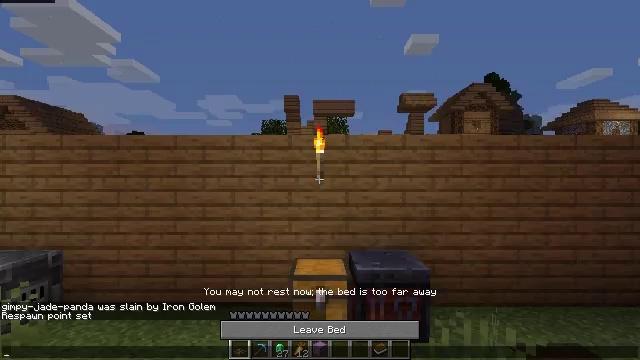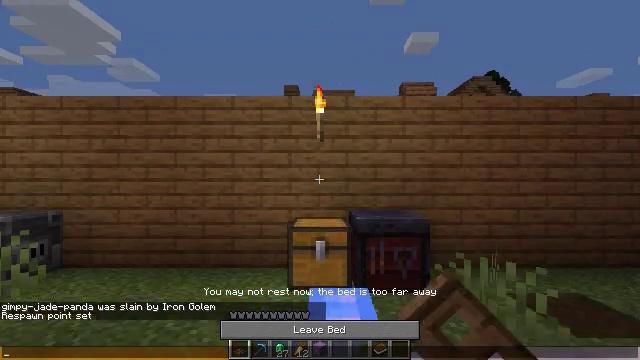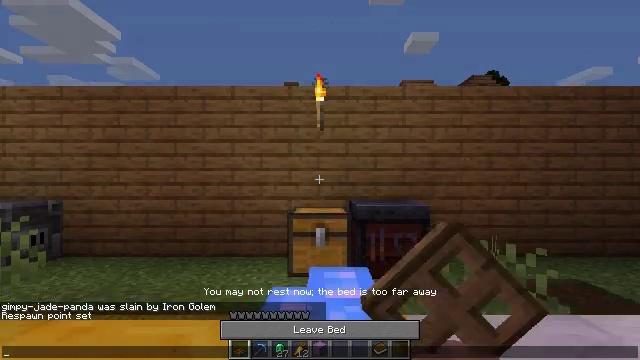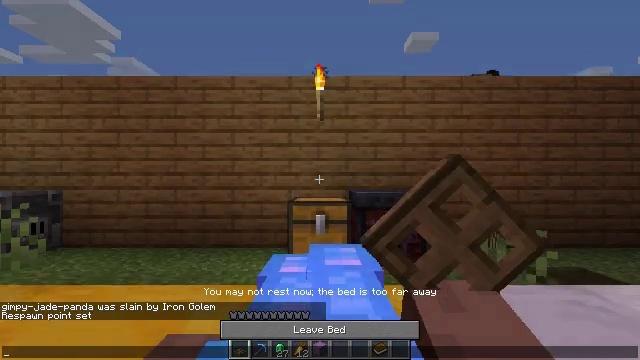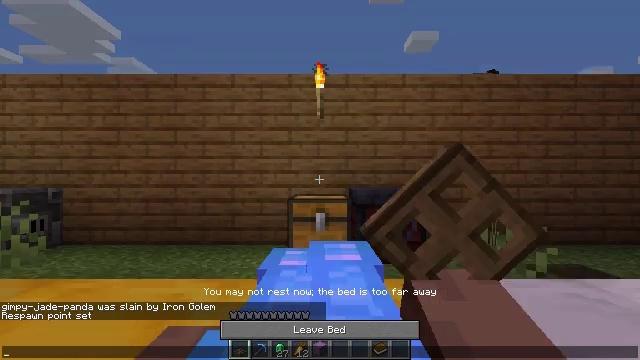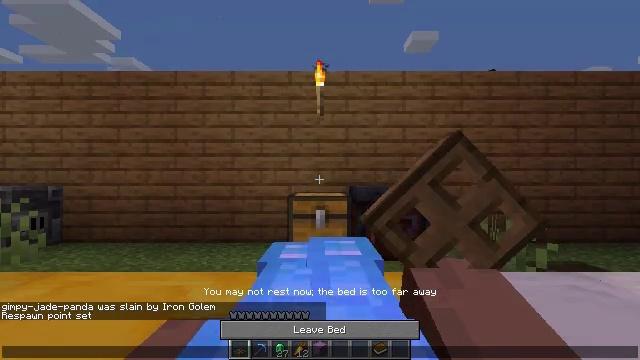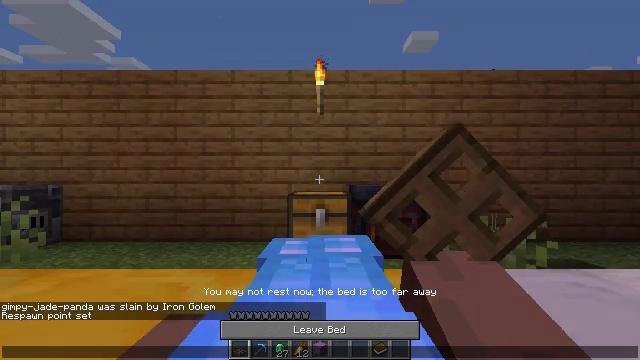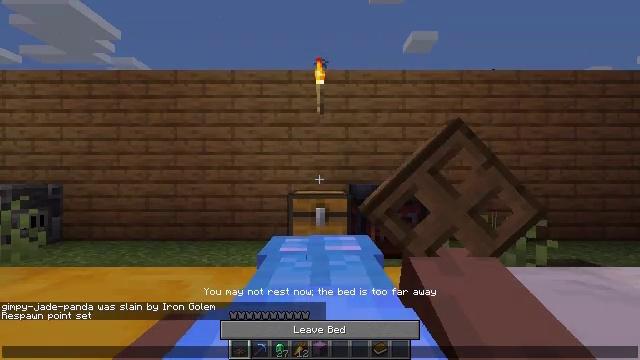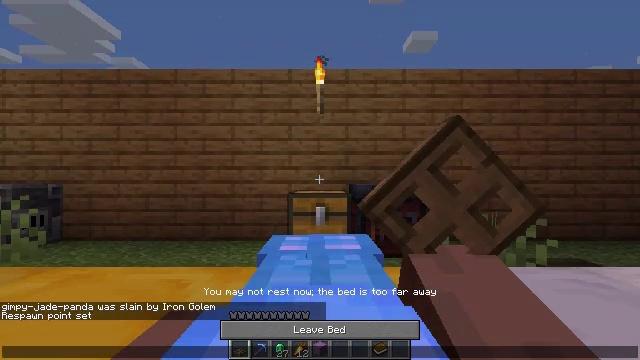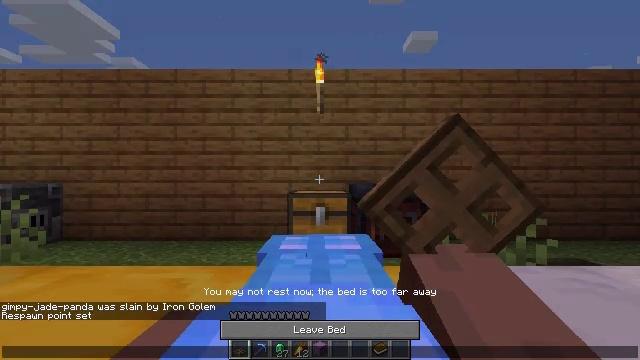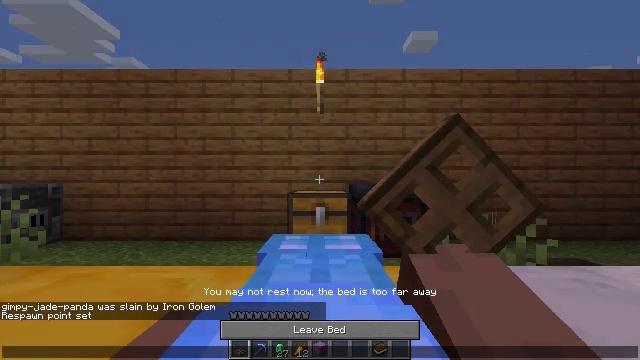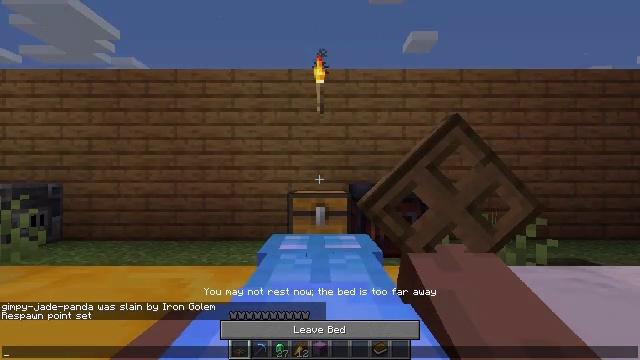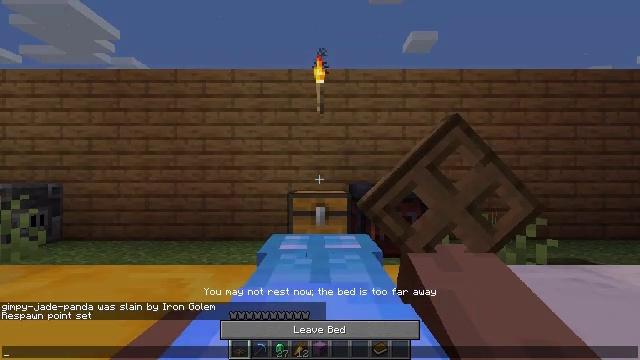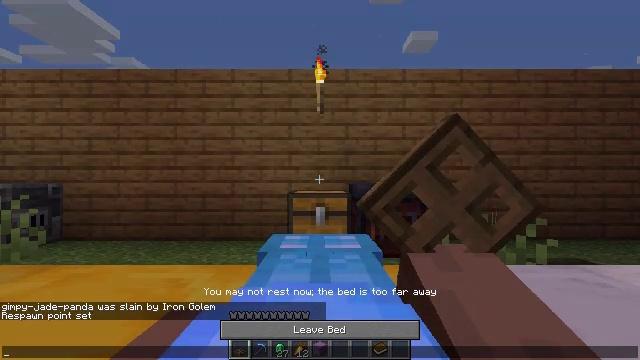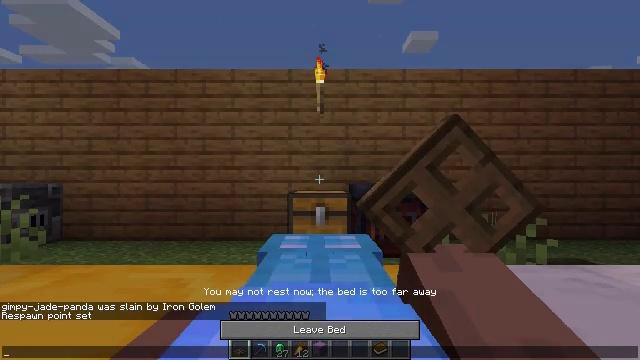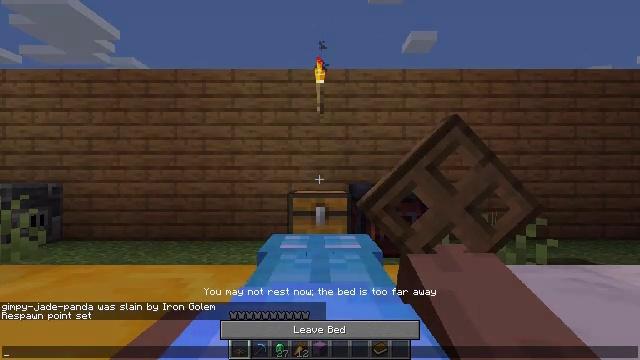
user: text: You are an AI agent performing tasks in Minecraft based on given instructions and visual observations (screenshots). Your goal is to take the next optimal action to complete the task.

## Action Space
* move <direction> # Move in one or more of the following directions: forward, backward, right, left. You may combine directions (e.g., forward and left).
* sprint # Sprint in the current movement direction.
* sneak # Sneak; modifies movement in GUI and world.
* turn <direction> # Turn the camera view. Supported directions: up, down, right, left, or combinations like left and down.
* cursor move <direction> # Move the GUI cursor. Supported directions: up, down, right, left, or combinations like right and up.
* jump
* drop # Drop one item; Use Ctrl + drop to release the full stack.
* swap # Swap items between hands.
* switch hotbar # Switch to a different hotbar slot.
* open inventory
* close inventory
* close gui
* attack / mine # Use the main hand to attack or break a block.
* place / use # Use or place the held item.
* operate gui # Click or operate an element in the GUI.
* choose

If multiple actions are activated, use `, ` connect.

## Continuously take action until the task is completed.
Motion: motion action
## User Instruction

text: Manufacture an ender pearl.
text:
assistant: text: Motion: cursor move left and down, open gui
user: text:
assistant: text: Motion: cursor move left and down
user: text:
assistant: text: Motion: no_op
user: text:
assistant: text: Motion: no_op
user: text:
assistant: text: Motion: no_op
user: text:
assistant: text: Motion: no_op
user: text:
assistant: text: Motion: no_op
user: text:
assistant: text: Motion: no_op
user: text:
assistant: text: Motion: no_op
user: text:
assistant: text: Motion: no_op
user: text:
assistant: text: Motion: no_op
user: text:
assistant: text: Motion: no_op
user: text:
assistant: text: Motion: no_op
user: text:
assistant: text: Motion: no_op
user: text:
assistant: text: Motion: no_op
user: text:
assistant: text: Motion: no_op
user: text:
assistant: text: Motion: no_op
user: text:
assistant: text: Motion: no_op
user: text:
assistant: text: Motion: no_op
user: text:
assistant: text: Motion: no_op
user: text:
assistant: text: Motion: no_op
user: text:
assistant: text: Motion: no_op
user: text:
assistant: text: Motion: no_op
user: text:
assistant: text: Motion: no_op
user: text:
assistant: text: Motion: no_op
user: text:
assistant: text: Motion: no_op
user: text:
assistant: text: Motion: no_op
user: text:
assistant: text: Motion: no_op
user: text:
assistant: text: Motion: no_op
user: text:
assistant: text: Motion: no_op